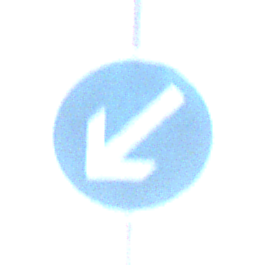
Verkehrszeichen: VorgeschriebeneVorbeifahrtLinks
Umgebung: Outdoor, Nature
Tageszeit: SunriseSunset
Wetter: Clear
Licht: Natural
Jahreszeit: NotSpecified
Kontrast: HighContrast